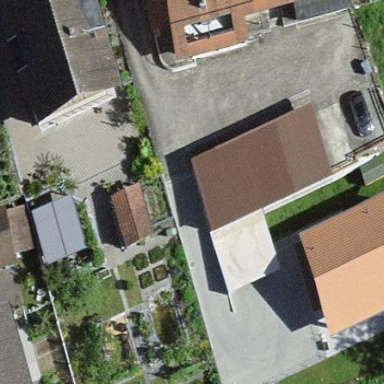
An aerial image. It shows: Garages with flat roofs.